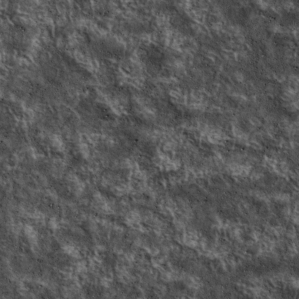
Label: non_frost